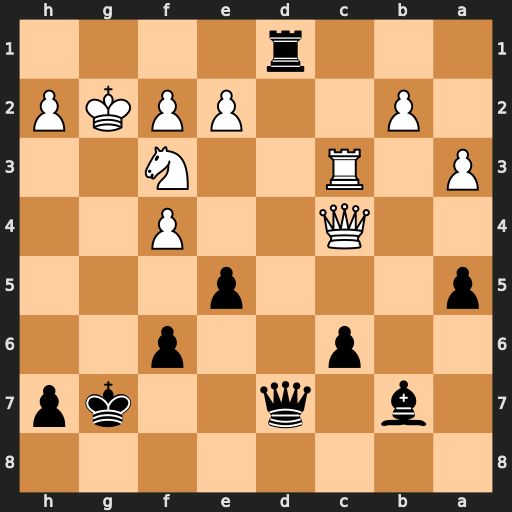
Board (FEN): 8/1b1q2kp/2p2p2/p3p3/2Q2P2/P1R2N2/1P2PPKP/3r4
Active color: b
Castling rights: -
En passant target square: -
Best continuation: Qg4#